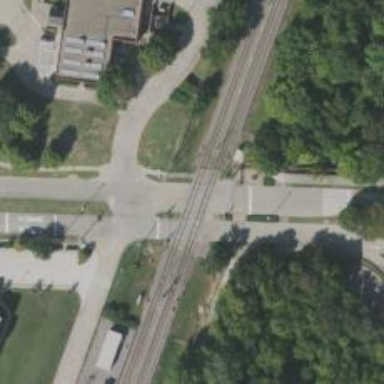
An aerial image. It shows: Light rail railway system with contact lines for electrification.